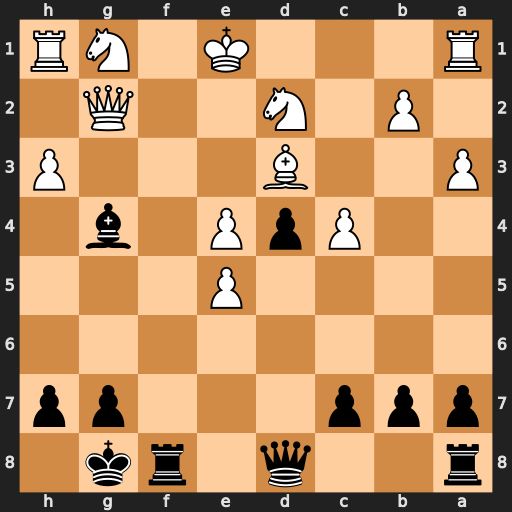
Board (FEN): r2q1rk1/ppp3pp/8/4P3/2PpP1b1/P2B3P/1P1N2Q1/R3K1NR
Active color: b
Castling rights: KQ
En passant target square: -
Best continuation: Qh4+ Qg3 Qxg3#